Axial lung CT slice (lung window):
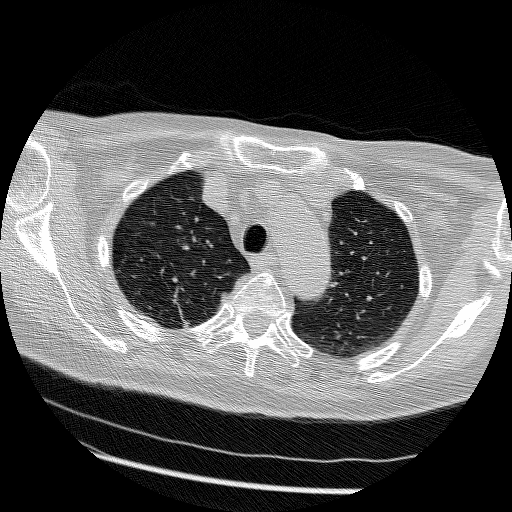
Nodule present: no